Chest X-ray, AP view. Patient: 43 years old, sex F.
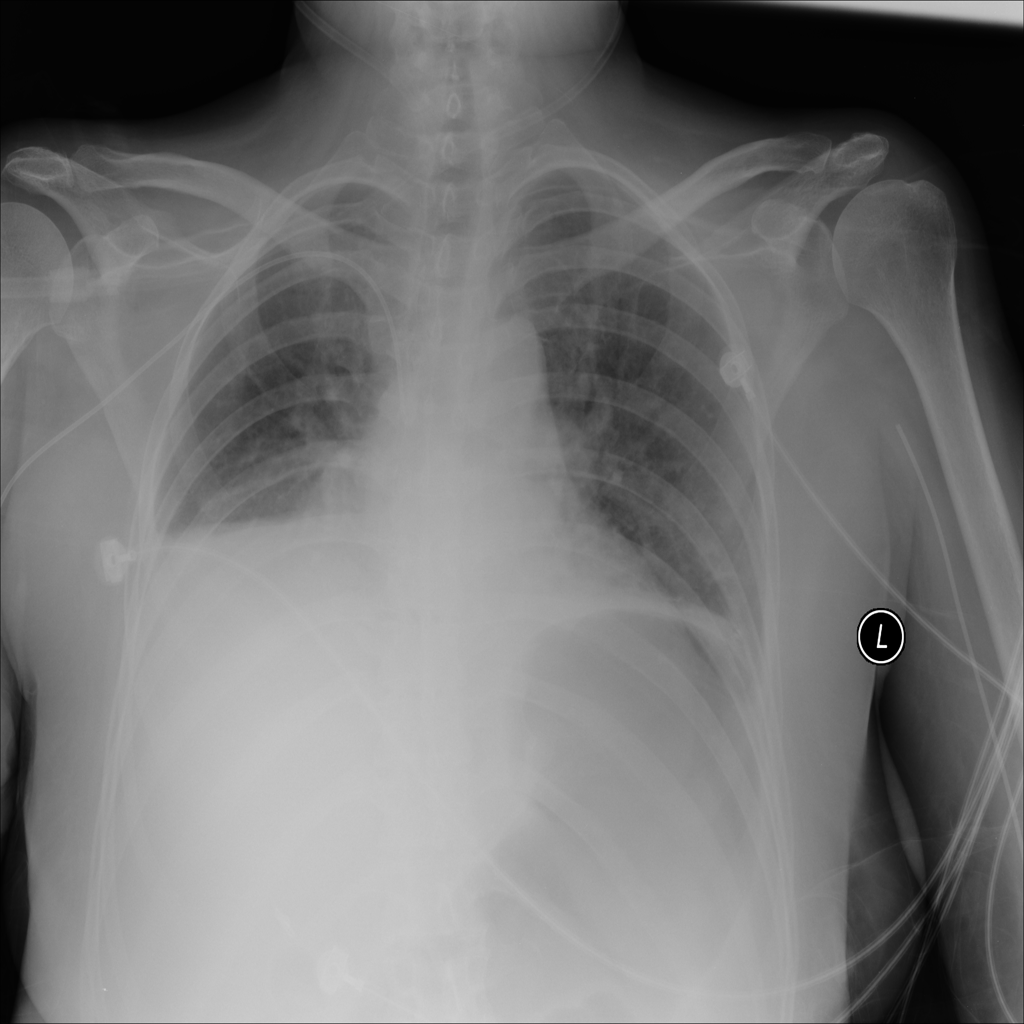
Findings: No Finding